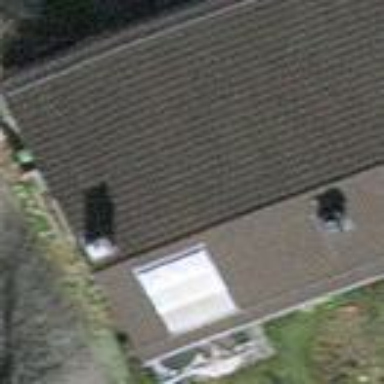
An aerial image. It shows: Semidetached house with gabled tile roof.